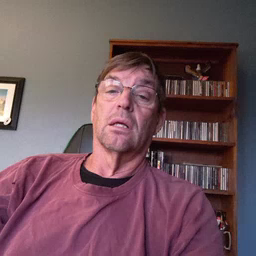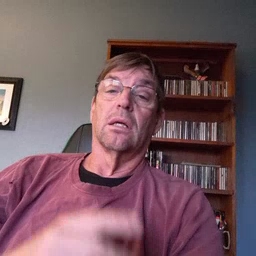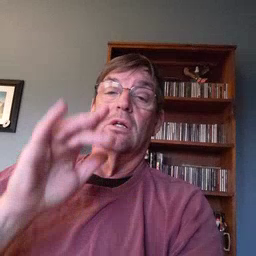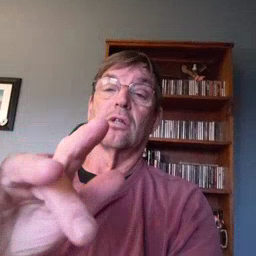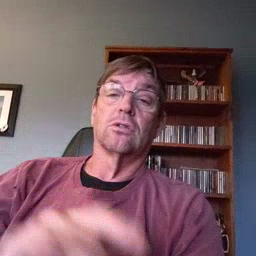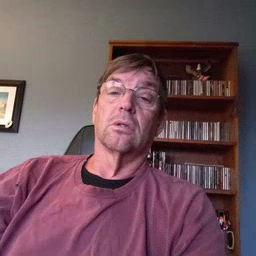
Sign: touch